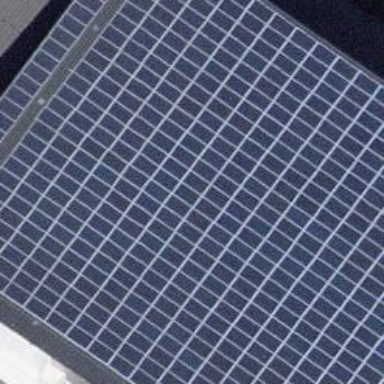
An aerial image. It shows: Solar power generator using photovoltaic method with solar photovoltaic panel types.